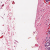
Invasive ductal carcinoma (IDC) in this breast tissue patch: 0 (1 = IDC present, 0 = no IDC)